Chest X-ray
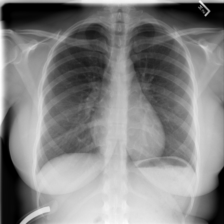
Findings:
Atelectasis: negative
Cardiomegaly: negative
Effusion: negative
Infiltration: negative
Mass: negative
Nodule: negative
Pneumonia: negative
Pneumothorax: negative
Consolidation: negative
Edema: negative
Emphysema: negative
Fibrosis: negative
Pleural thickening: negative
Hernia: negative